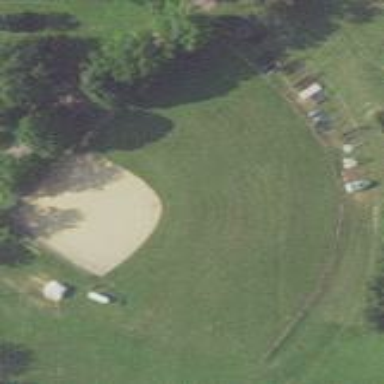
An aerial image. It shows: Baseball pitch for leisure and sports activities.